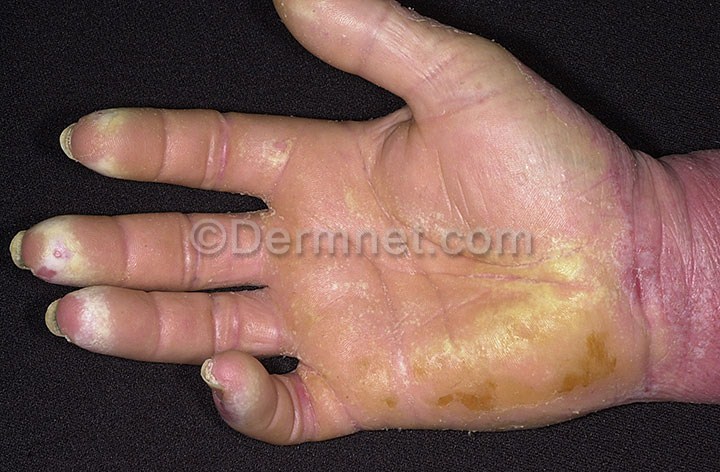
Disease: Psoriasis pictures Lichen Planus and related diseases